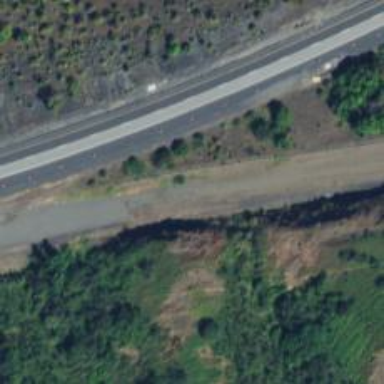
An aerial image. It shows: Asphalt escape road.